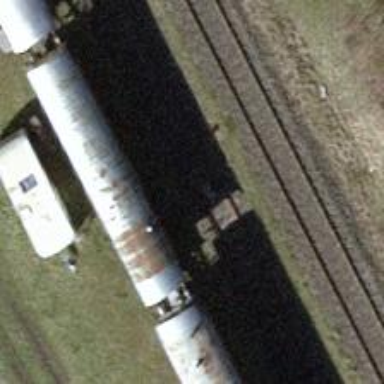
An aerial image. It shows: Preserved rail yard with one track.